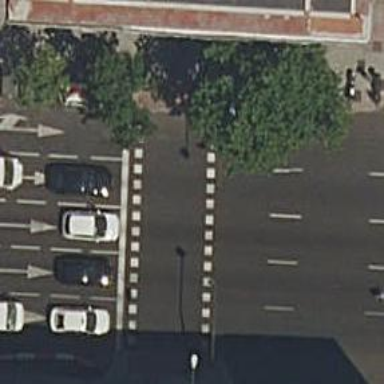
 there are traffic signals and zebra crossing."